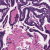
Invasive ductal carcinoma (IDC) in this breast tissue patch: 0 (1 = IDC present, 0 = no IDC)